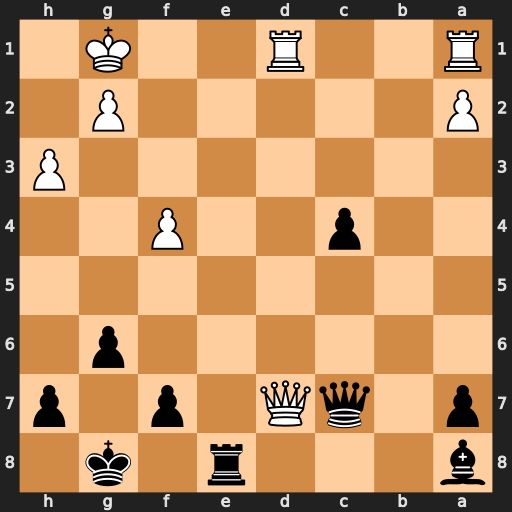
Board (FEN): b3r1k1/p1qQ1p1p/6p1/8/2p2P2/7P/P5P1/R2R2K1
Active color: b
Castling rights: -
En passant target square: -
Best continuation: Re1+ Kf2 Qxd7 Rxd7 Rxa1